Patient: sex F, age 55
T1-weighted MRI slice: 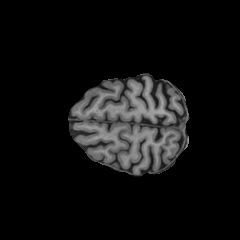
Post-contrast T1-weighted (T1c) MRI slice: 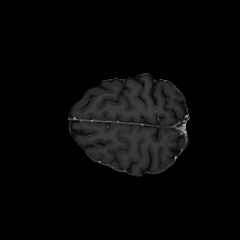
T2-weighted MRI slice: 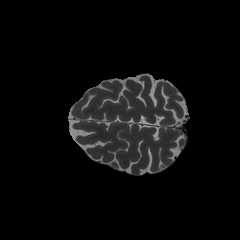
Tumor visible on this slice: no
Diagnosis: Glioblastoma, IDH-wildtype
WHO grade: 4